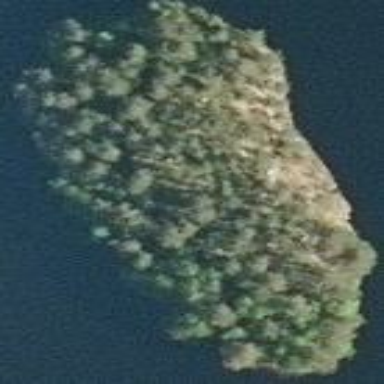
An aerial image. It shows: Island covered with woodland.